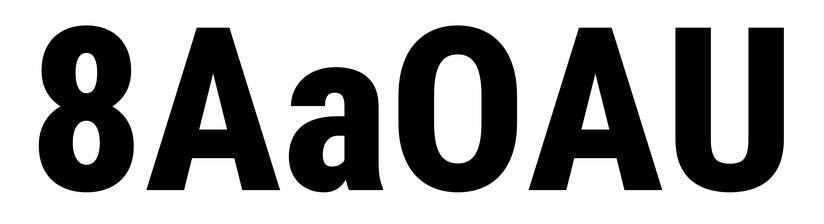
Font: Roboto_Condensed_ExtraBold